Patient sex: M
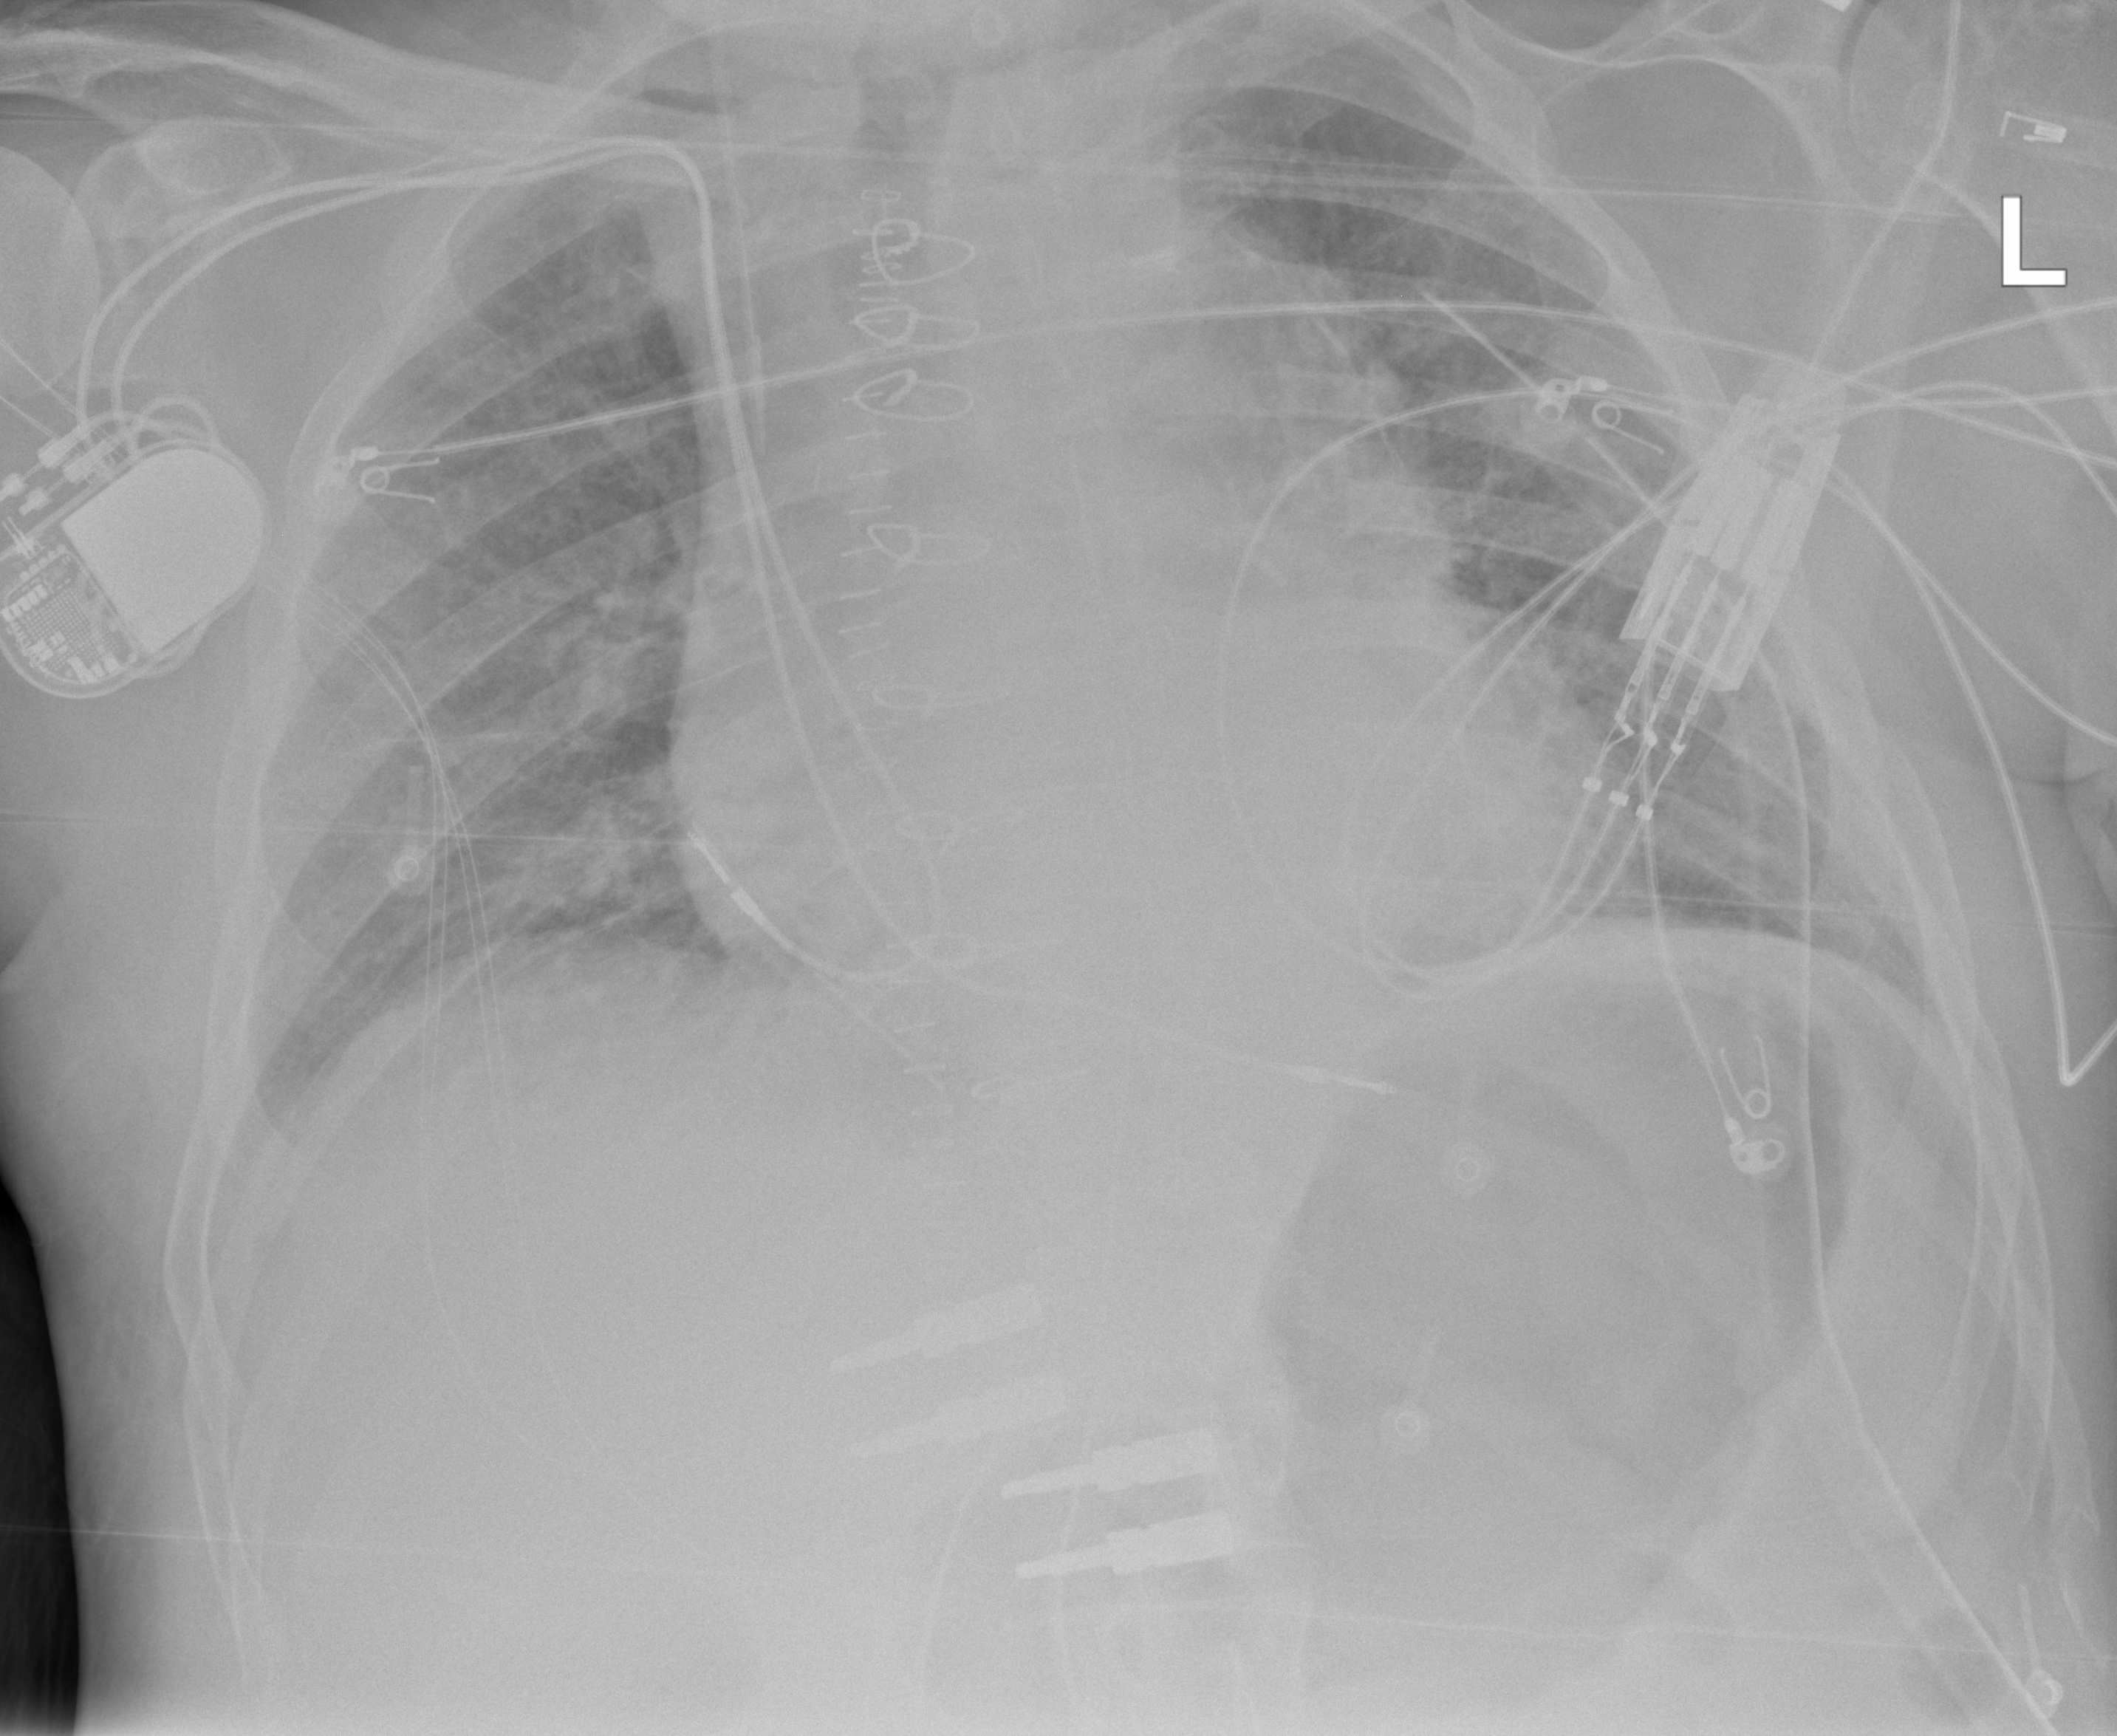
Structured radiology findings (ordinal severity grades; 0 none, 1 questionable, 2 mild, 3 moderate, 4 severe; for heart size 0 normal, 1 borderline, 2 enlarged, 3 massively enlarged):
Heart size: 1
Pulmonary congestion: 2
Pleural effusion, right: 2
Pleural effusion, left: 1
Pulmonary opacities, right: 2
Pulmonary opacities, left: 2
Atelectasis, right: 2
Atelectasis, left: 2